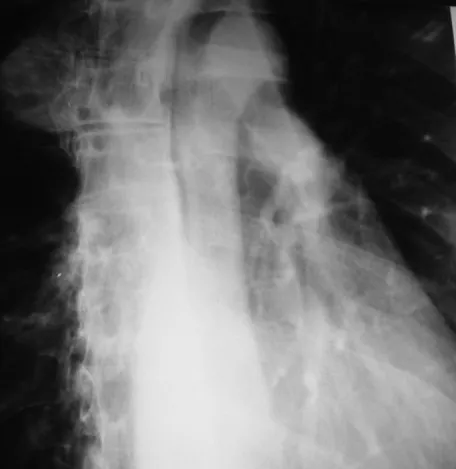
PA CXR showing a right sided round soft tissue mass lesion probably in the right posterior mediastinum.
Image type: radiology (x_ray)